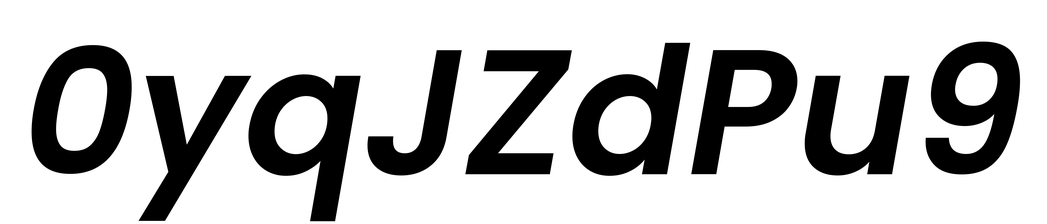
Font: Poppins-SemiBoldItalic